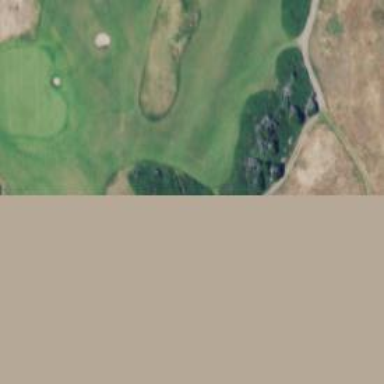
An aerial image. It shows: Pathway for golfing.